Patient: sex F, age 63
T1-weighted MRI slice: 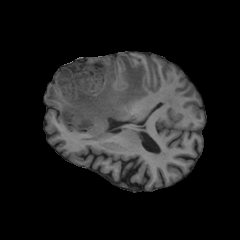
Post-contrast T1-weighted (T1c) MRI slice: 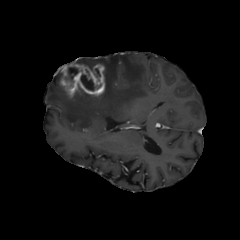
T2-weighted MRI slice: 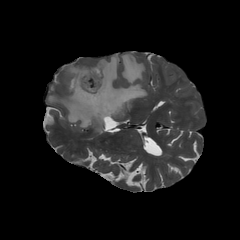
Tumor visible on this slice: yes
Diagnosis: Glioblastoma, IDH-wildtype
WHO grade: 4